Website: macys
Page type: customer-info-address
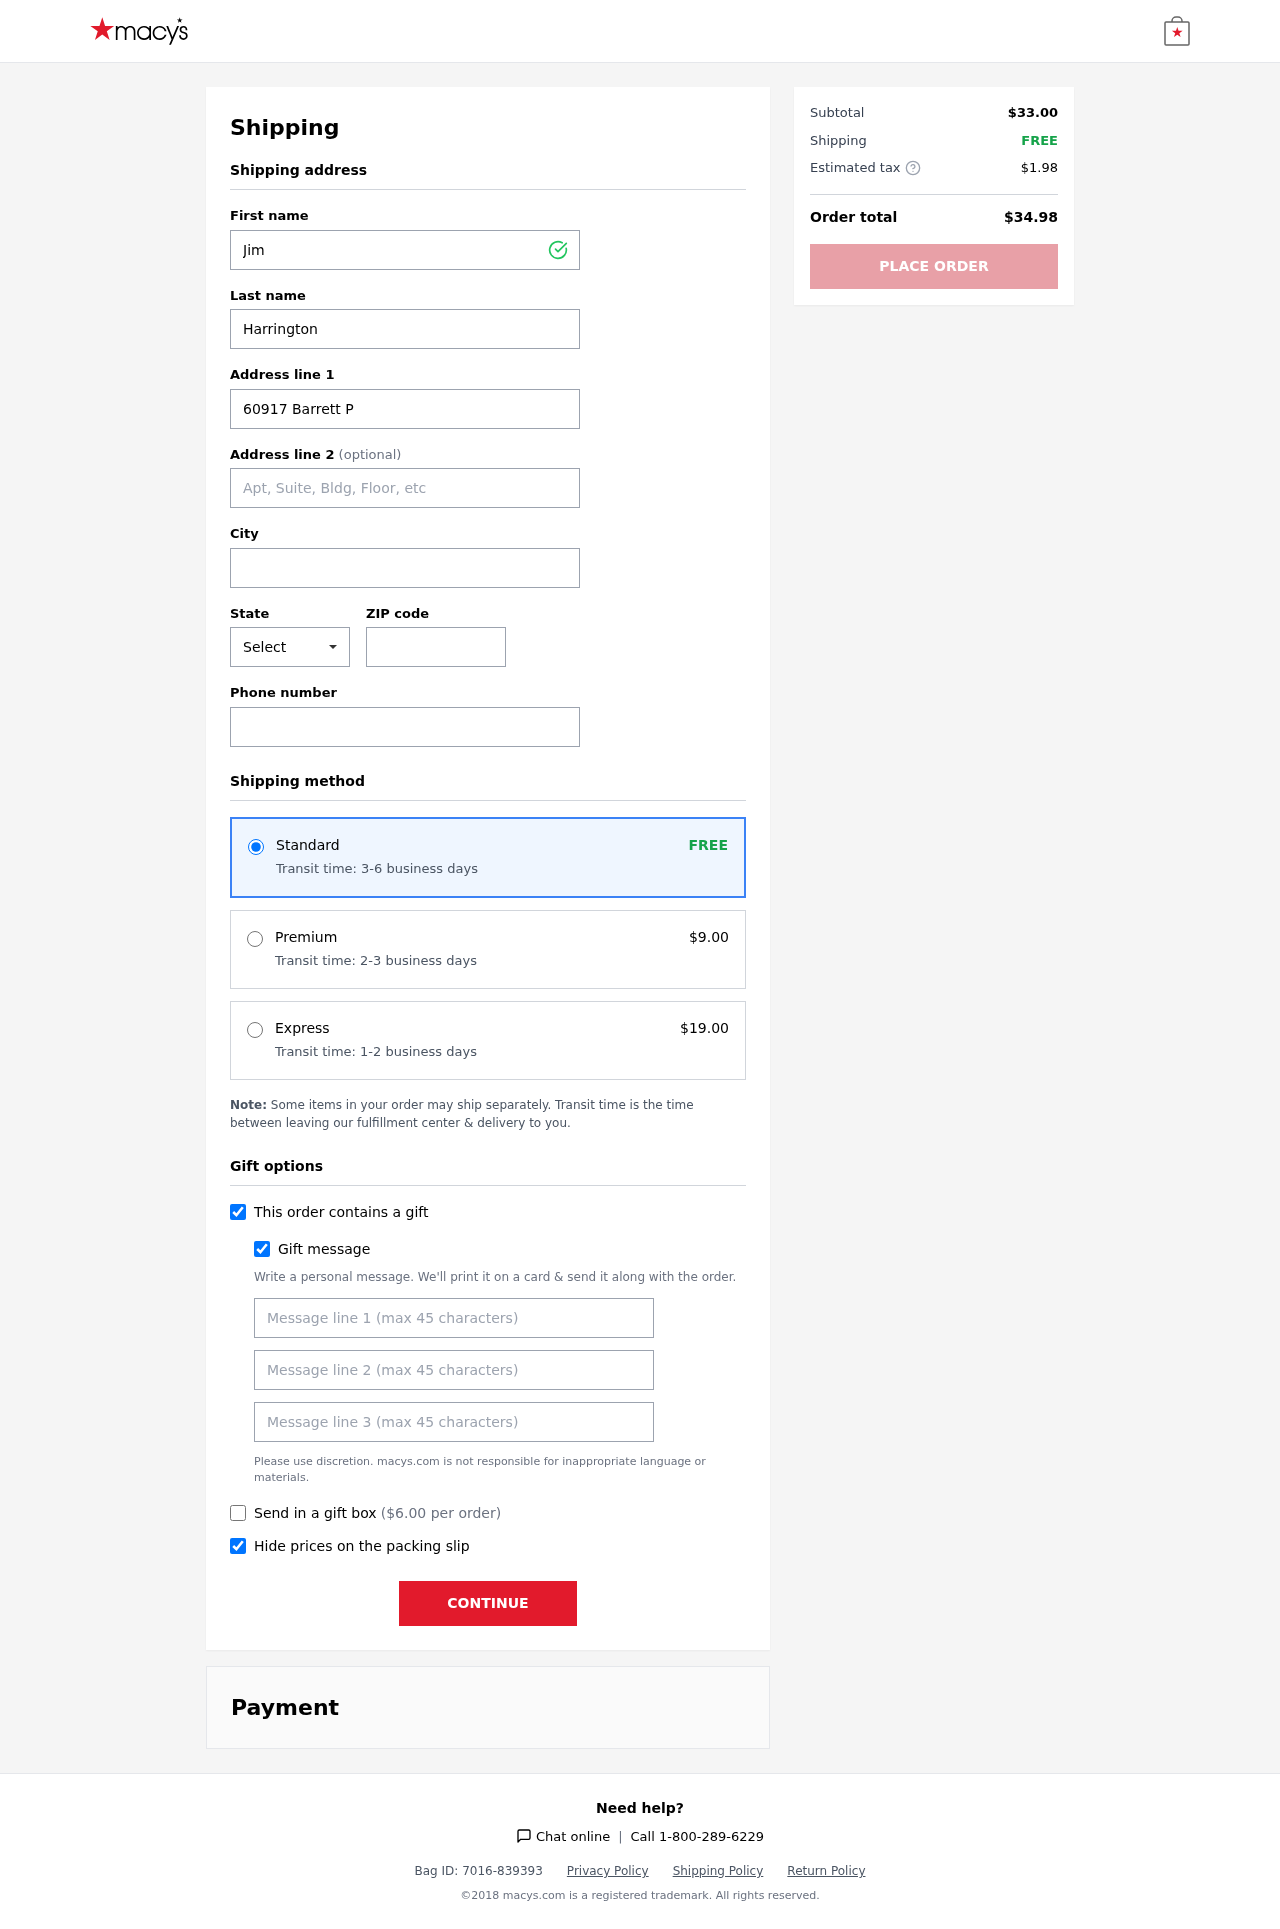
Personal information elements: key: PII_CITY
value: New Savannahshire
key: PII_FIRSTNAME
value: Jim
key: PII_GIFT_MESSAGE
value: Hey Justin, I remember you mentioning how much you needed sturdy kitchen bags, so I grabbed these for you! Hope they make your cleanup a little easier. Enjoy!  Jim
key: PII_LASTNAME
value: Harrington
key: PII_PHONE
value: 8297806865
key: PII_POSTCODE
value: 67129
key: PII_STATE_ABBR
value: NJ
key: PII_STREET
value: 60917 Barrett Parkways Apt. 708
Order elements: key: ORDER_SHIPPING_STANDARD
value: FREE
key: ORDER_SHIPPING_STANDARD_TIME
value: Transit time: 3-6 business days
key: ORDER_SHIPPING_PREMIUM
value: $9.00
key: ORDER_SHIPPING_PREMIUM_TIME
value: Transit time: 2-3 business days
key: ORDER_SHIPPING_EXPRESS
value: $19.00
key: ORDER_SHIPPING_EXPRESS_TIME
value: Transit time: 1-2 business days
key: ORDER_GIFT_BOX_FEE
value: $6.00
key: ORDER_SUBTOTAL
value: $33.00
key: ORDER_SHIPPING_COST
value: FREE
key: ORDER_TAX
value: $1.98
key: ORDER_TOTAL
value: $34.98